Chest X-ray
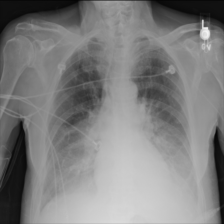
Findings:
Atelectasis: positive
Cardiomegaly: negative
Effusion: positive
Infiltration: positive
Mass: negative
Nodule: negative
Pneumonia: negative
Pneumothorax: negative
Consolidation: negative
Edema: negative
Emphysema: negative
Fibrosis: negative
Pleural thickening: negative
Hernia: negative